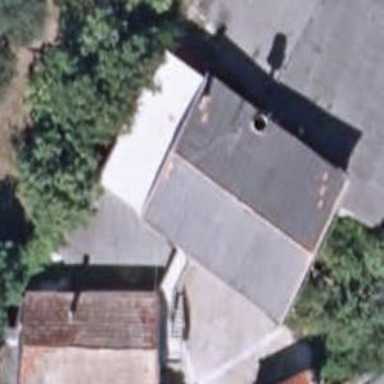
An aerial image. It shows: Simple and straightforward house.